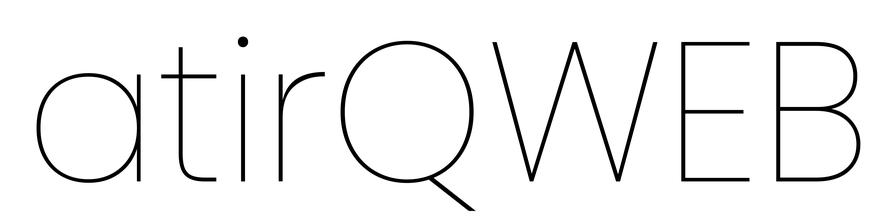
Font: Poppins-Thin